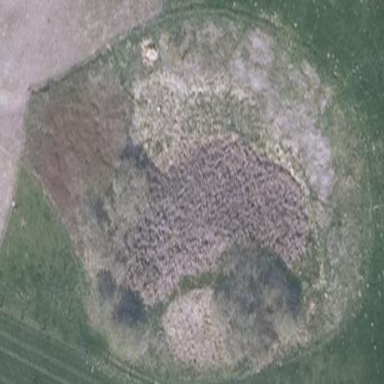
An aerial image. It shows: Landscape covered with heath.